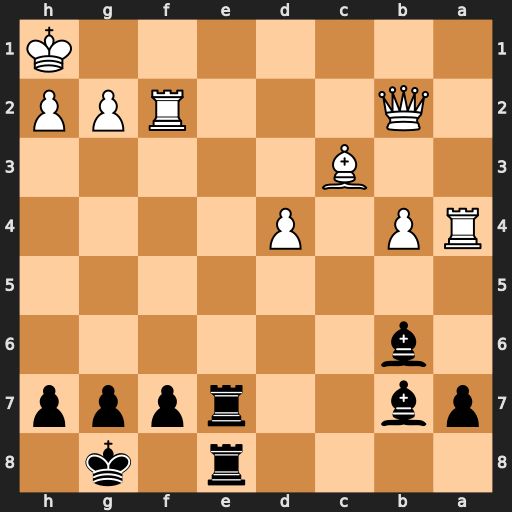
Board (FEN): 4r1k1/pb2rppp/1b6/8/RP1P4/2B5/1Q3RPP/7K
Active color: b
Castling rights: -
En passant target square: -
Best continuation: Re1+ Bxe1 Rxe1+ Rf1 Rxf1#